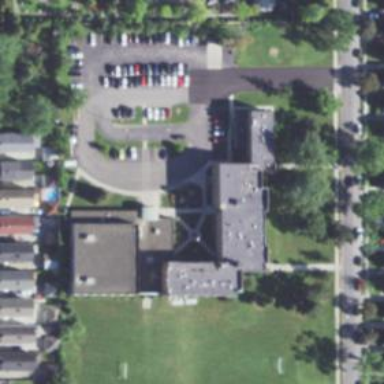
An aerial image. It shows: School building.